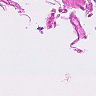
Metastatic tissue present: no